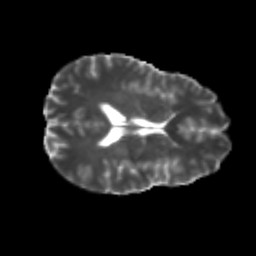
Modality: T2w
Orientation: axial
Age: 24
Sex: male
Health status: healthy
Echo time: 0.074 s